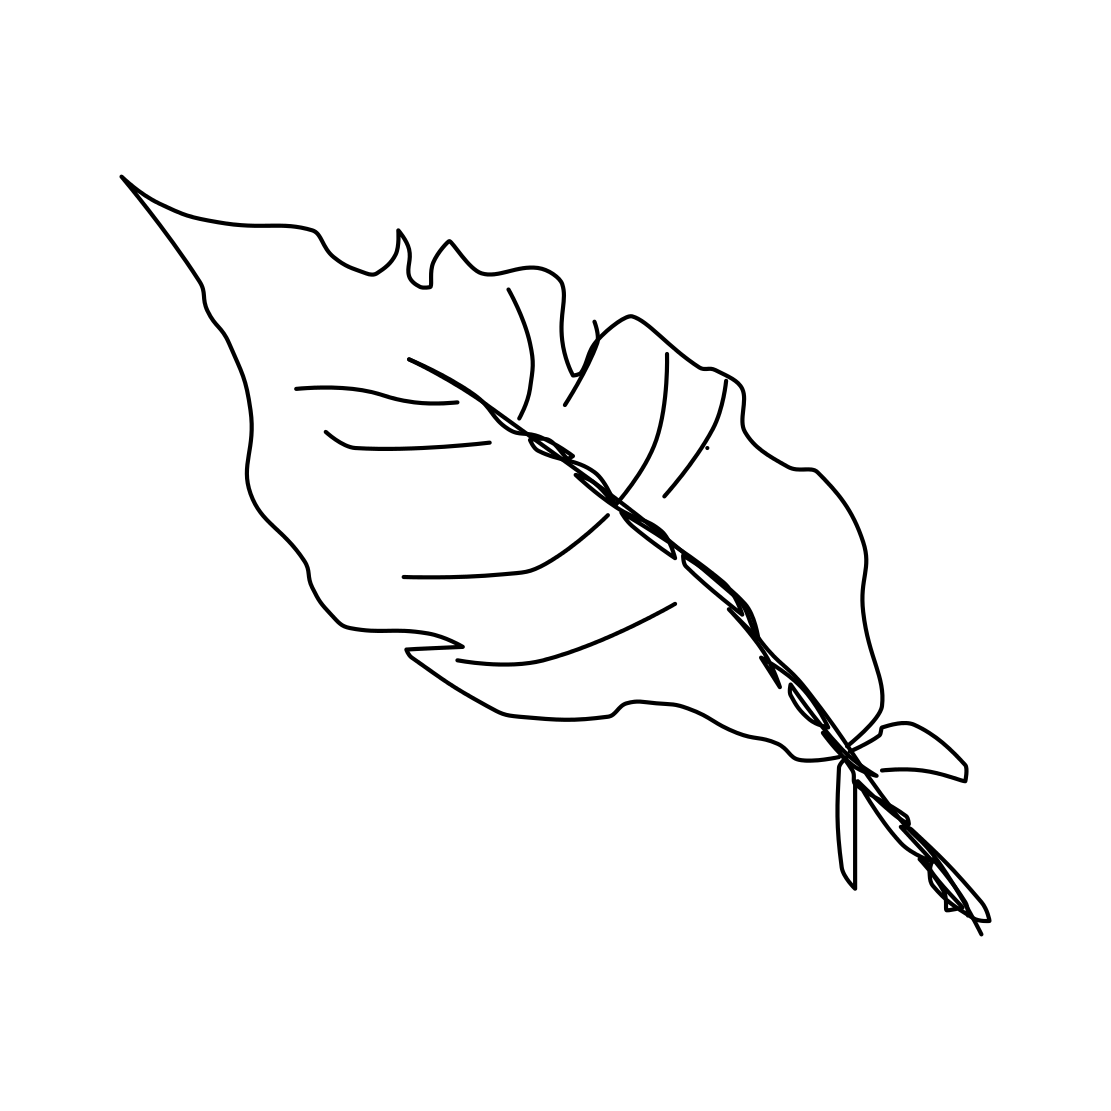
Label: feather